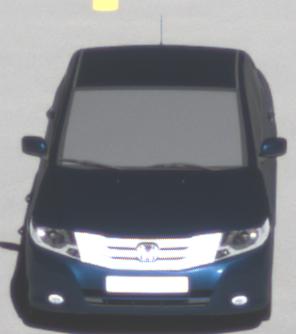
Make: Honda
Model: City
Detailed model: Gen. 6
Model produced from: 2008
Model produced until: 2013
Doors: 4
Color: blue
Road condition: dry road
Daytime: morning or afternoon
Contrast: high contrast